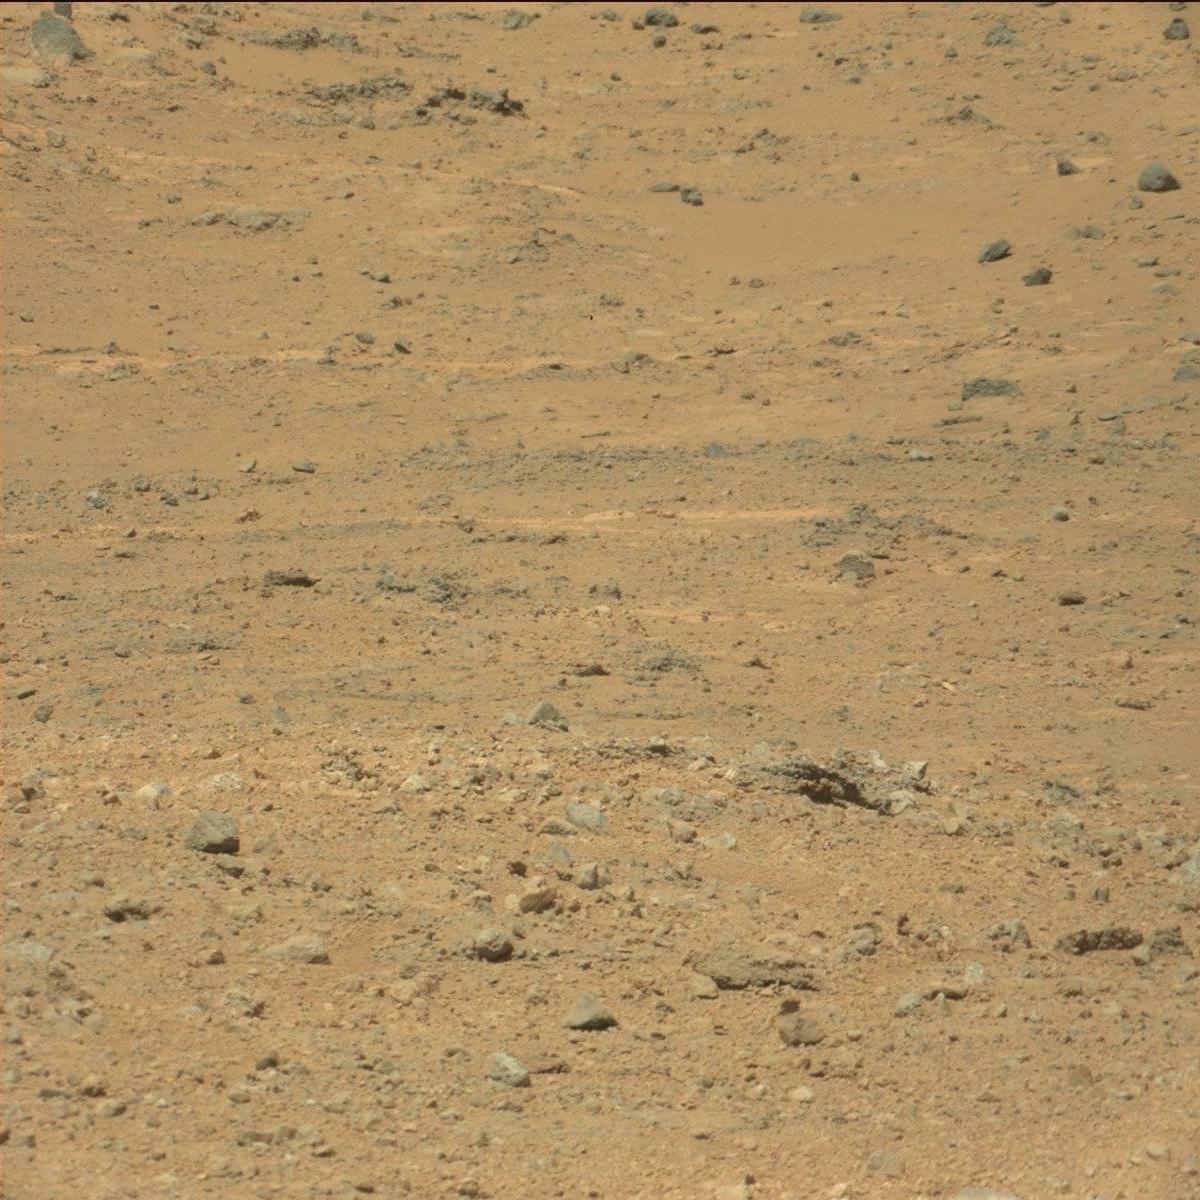
Terrain classes present: Bedrock, Rock, Sand / Soil